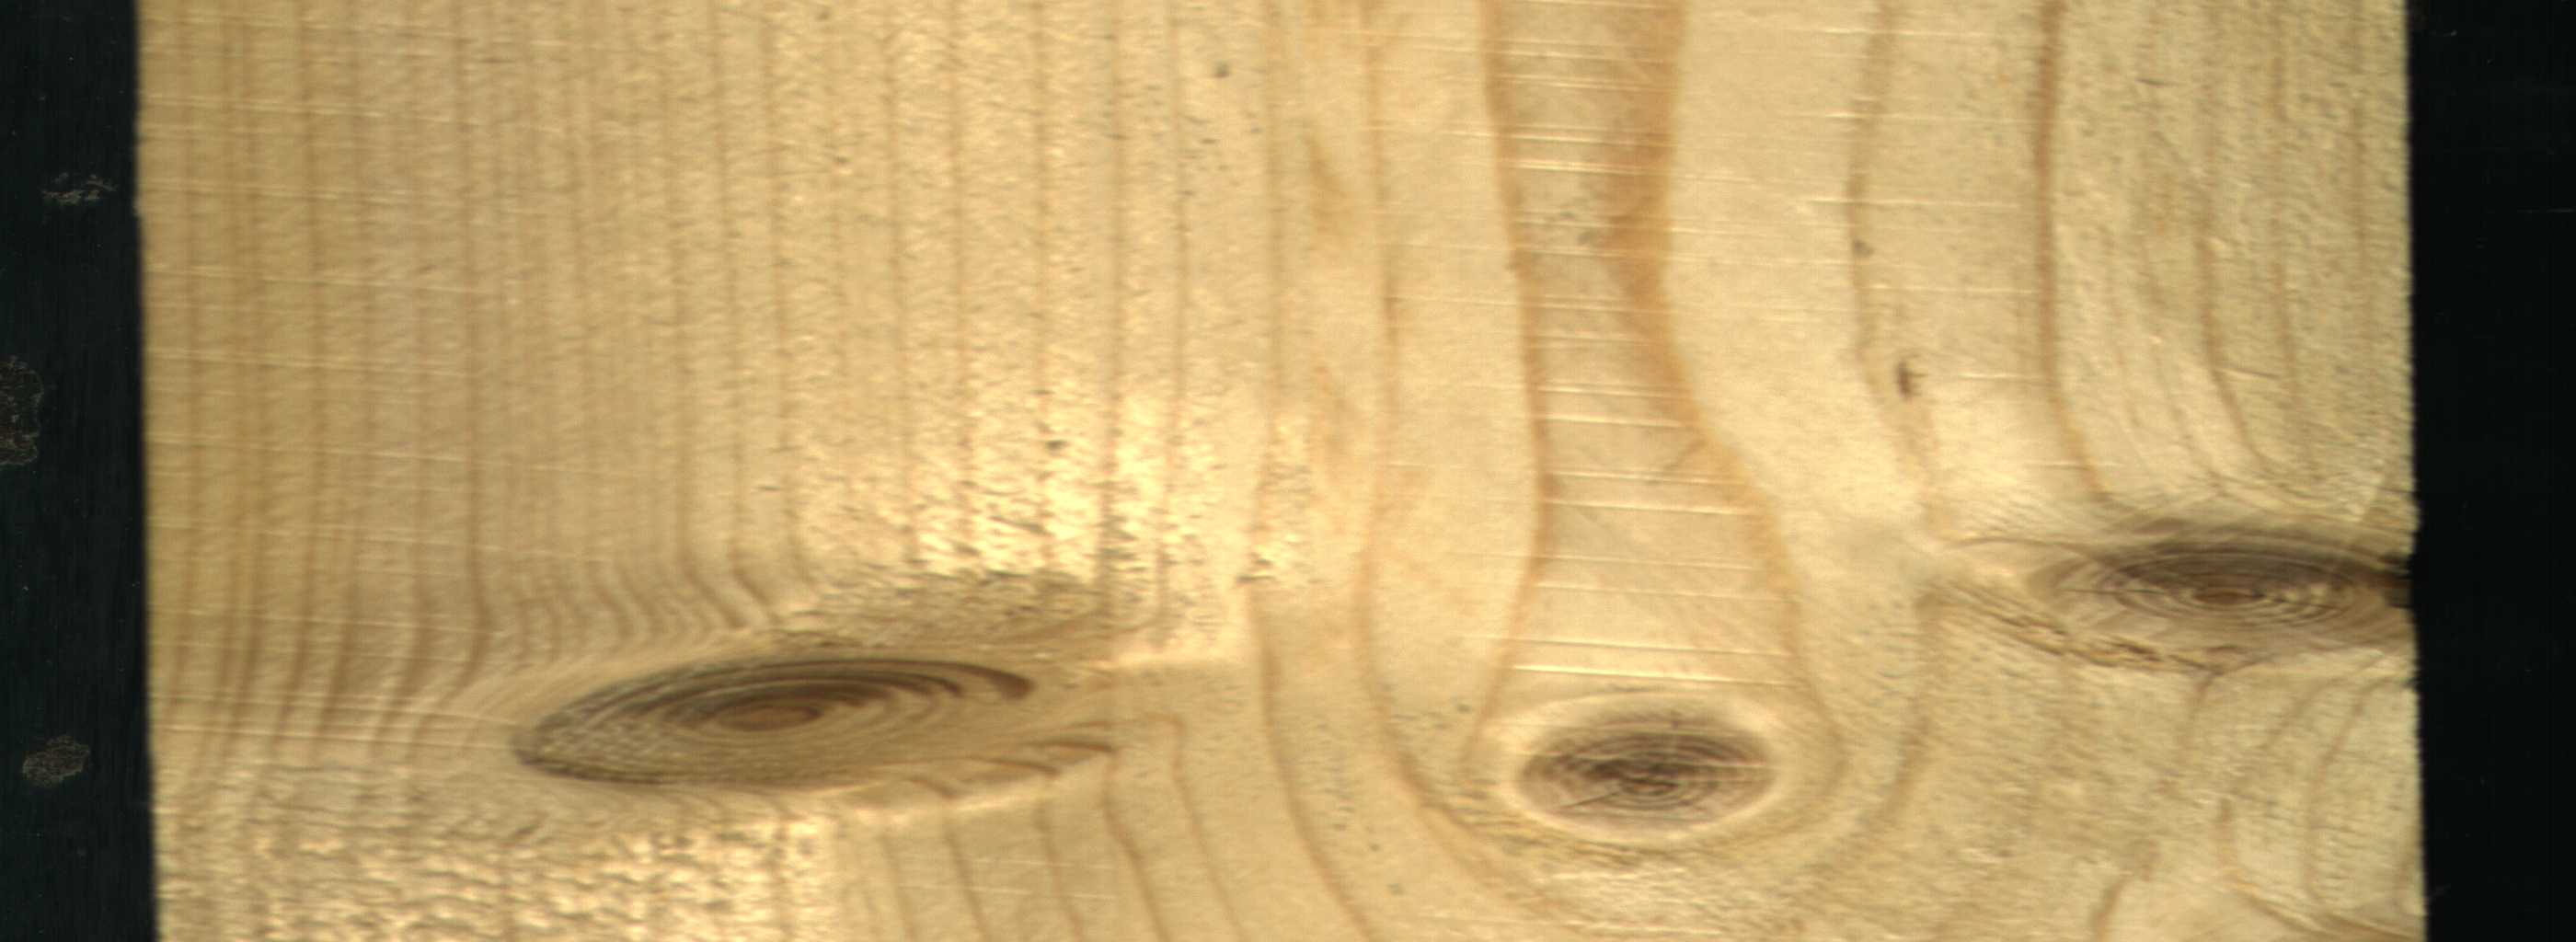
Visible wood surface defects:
Live_Knot
Live_Knot
Live_Knot